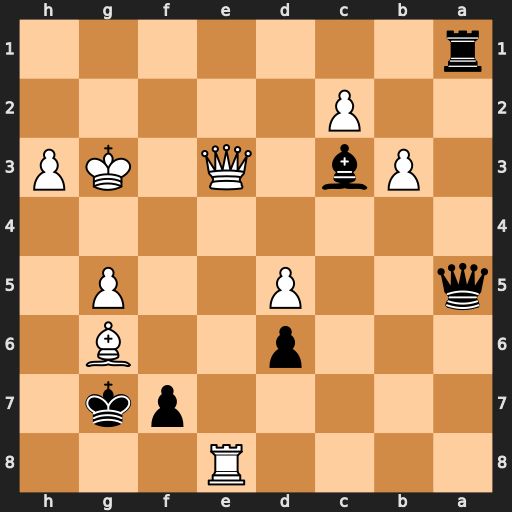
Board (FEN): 4R3/5pk1/3p2B1/q2P2P1/8/1Pb1Q1KP/2P5/r7
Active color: b
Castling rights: -
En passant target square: -
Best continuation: Kxg6 Qd3+ Kg7